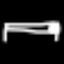
Label: bed